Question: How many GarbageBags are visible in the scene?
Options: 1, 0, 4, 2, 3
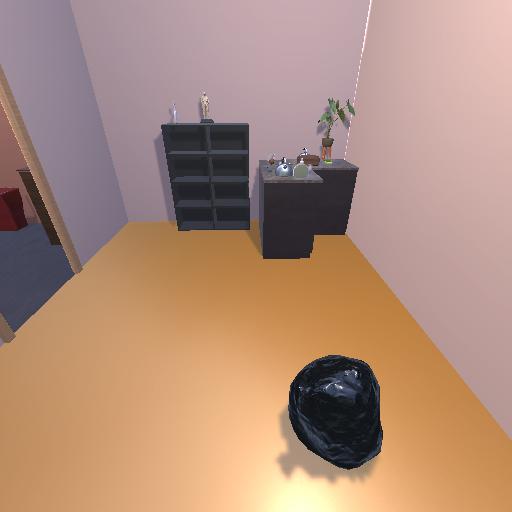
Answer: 1